Question:
I was testing out the MySQL platform and ran into an
issue. When I right-clicked on the mlbleaderboard table and selected
alter table I do not see a breakdown of the column names, datatypes, and
default/expression under the "Comments:" block. Does
anybody see something in the snapshot[above] that could be causing this?
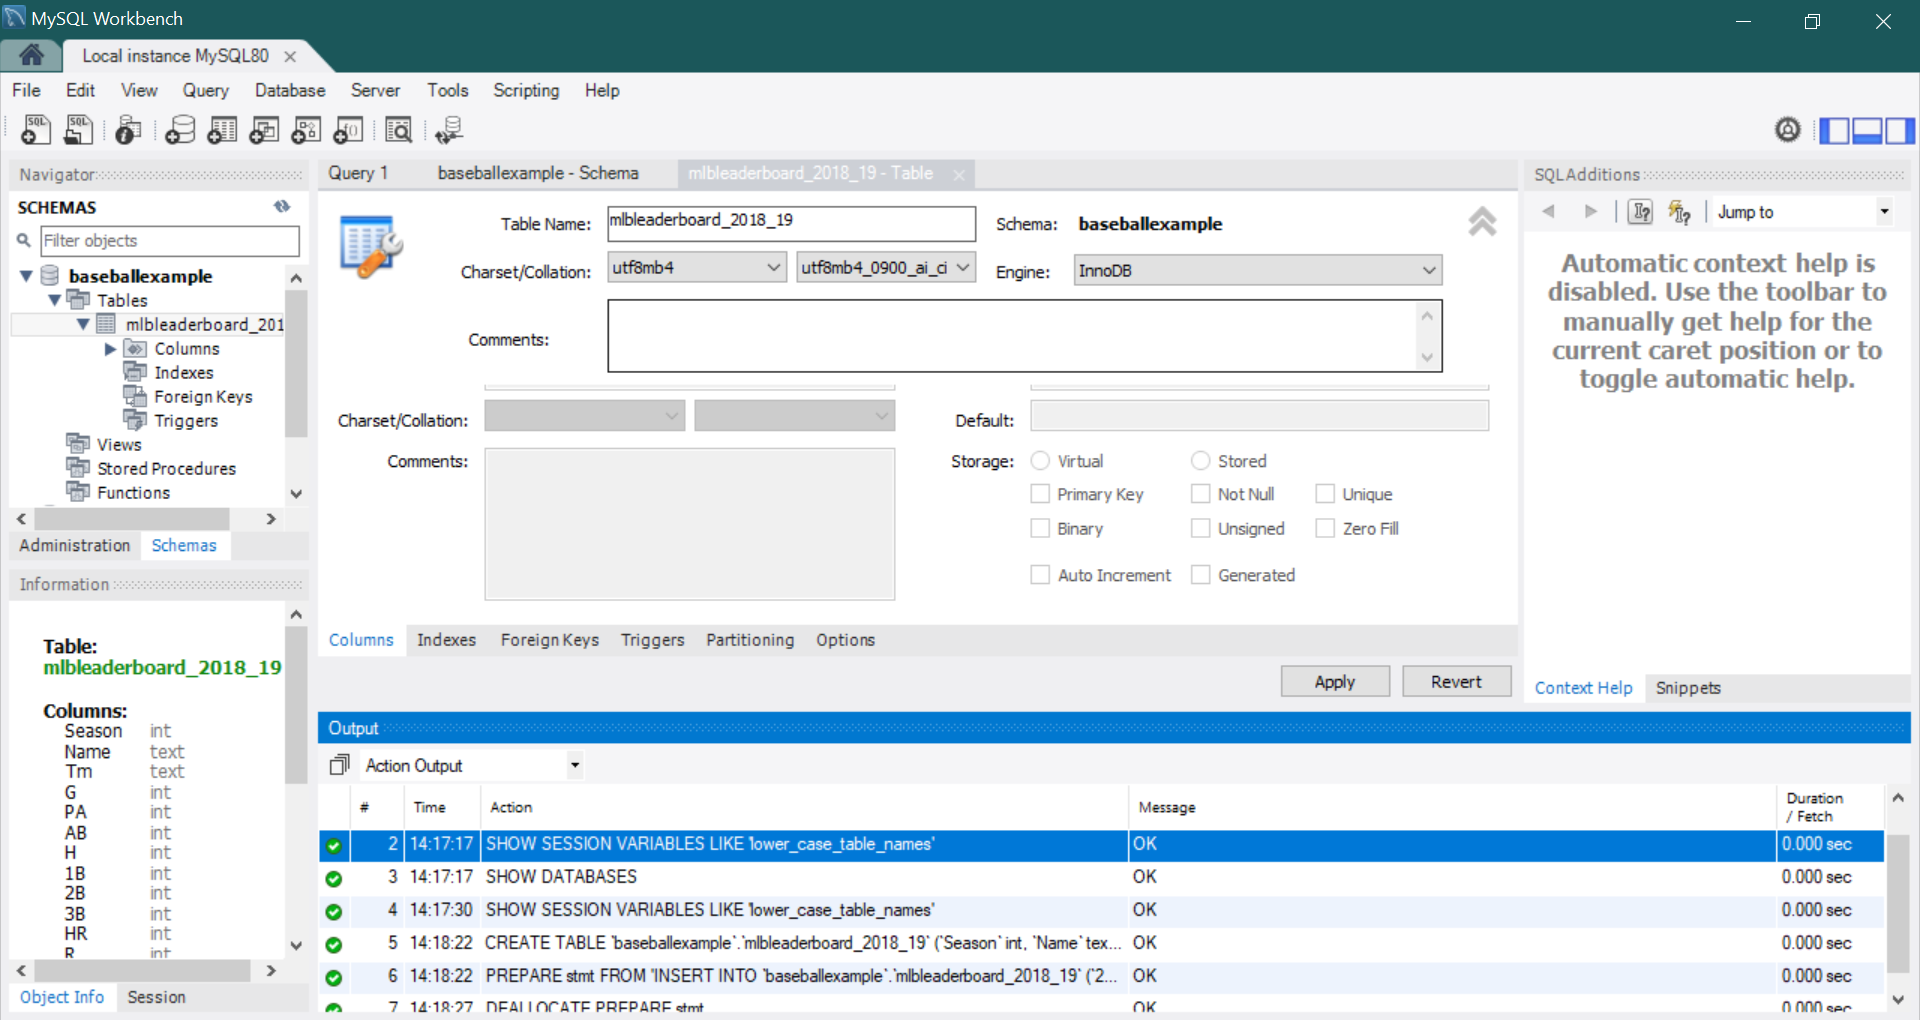
Answer: What is your vertical screen size? MySQL Workbench needs a <URL>. In that screenshot you apparently have not enough space to show the full table editor. Besides making the Workbench main window taller you can also close the output pane to get more room.